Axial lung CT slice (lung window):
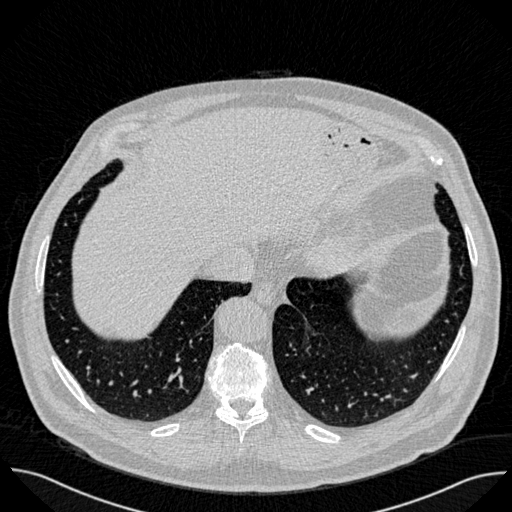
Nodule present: no